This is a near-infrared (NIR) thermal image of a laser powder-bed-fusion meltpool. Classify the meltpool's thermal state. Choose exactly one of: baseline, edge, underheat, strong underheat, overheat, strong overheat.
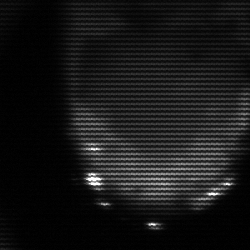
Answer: edge